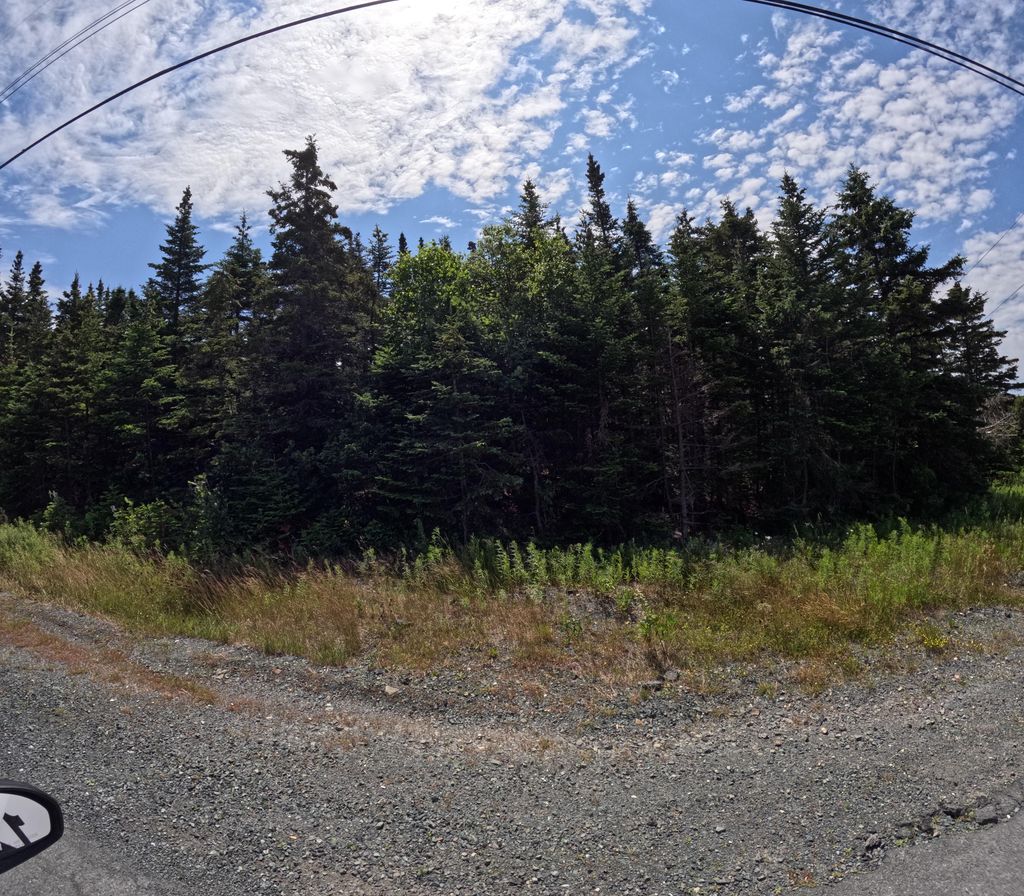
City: st_johns